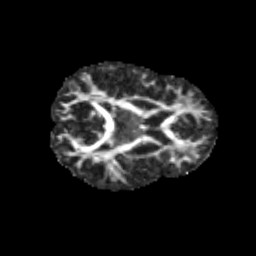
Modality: FA
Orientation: axial
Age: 13
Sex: female
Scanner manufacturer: siemens
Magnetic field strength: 3 T
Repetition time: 3.8 s
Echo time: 0.07 s